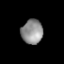
Tissue: lung
Cell type: Epithelial cells
Senescence score: 0.2091
Nuclear area (px): 518
Mean DAPI intensity: 142.052